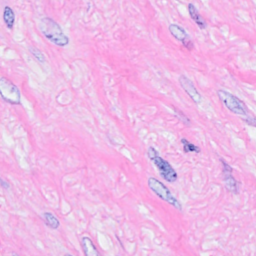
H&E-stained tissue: Breast